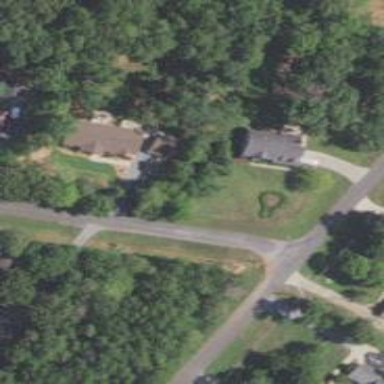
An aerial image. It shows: Driveway.